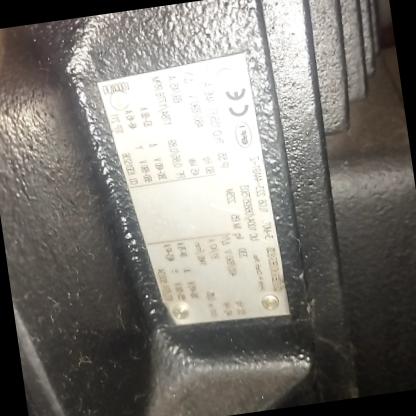
Klasa: tabliczka-znamionowa